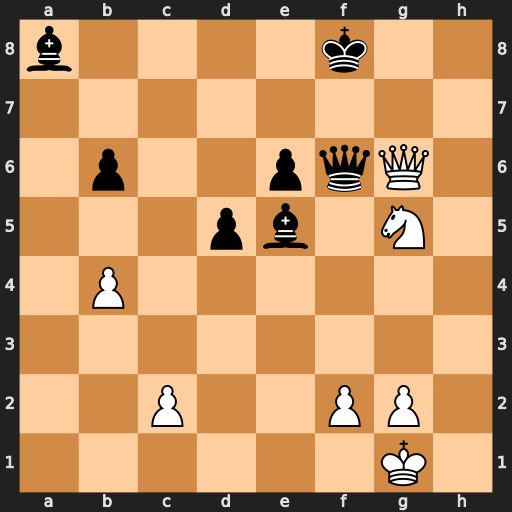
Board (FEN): b4k2/8/1p2pqQ1/3pb1N1/1P6/8/2P2PP1/6K1
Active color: w
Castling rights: -
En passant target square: -
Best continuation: Nh7+ Ke7 Nxf6